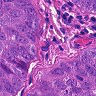
Metastatic tissue present: yes